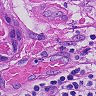
Metastatic tissue present: yes